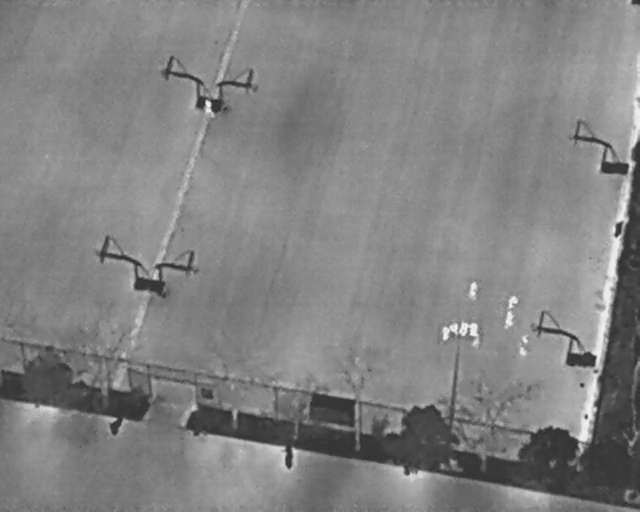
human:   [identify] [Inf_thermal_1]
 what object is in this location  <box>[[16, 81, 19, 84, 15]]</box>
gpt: <ref>1 medium bicycle at the bottom left</ref>